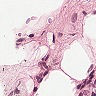
Metastatic tissue present: no